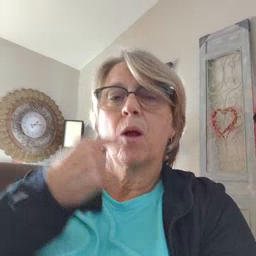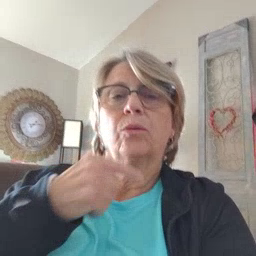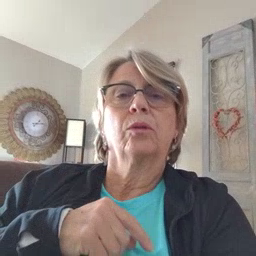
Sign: mouth